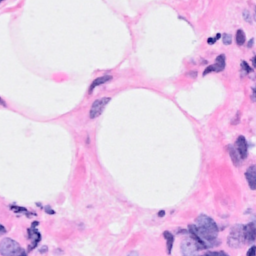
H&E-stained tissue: Breast